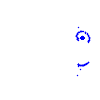
Particle: kaon